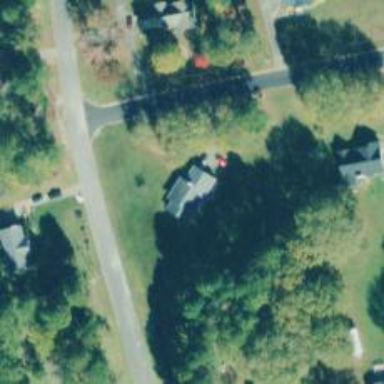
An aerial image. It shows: Simple house.